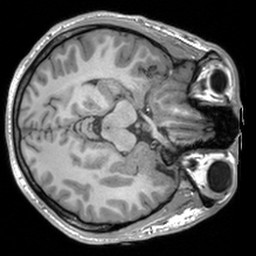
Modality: T1w
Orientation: axial
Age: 22
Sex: male
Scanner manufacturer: siemens
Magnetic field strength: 3 T
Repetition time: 1.9 s
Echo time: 0.00226 s